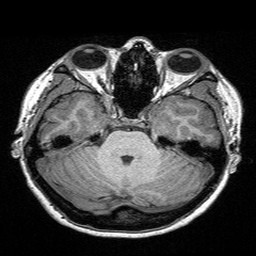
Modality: T1w
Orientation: coronal
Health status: ill
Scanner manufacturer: siemens
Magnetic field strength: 3 T
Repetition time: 2.3 s
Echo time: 0.00298 s